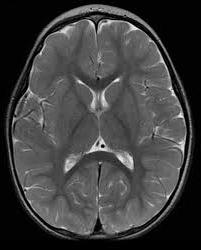
Label: notumor